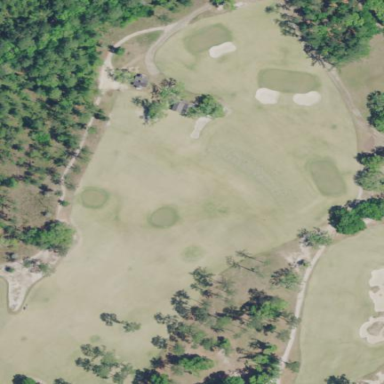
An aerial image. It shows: Grassy area designated as golf fairway.